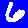
Digit: 6